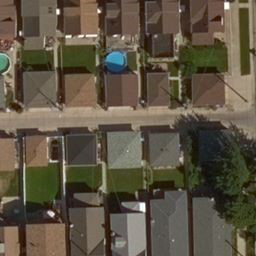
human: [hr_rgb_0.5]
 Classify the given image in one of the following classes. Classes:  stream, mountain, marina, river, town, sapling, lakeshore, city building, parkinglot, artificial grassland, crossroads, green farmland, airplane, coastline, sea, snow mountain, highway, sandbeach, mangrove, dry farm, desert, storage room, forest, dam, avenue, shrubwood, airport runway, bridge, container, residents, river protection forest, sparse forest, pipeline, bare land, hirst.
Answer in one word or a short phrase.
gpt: residents